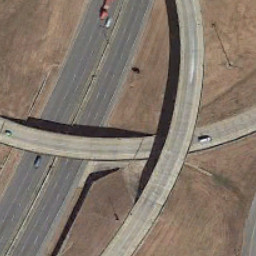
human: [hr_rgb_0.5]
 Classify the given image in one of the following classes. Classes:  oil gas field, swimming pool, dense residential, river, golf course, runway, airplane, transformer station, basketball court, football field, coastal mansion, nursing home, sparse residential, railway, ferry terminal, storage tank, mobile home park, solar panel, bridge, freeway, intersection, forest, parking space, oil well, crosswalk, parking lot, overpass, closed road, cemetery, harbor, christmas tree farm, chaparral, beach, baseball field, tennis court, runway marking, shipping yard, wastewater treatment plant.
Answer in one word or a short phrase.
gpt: overpass